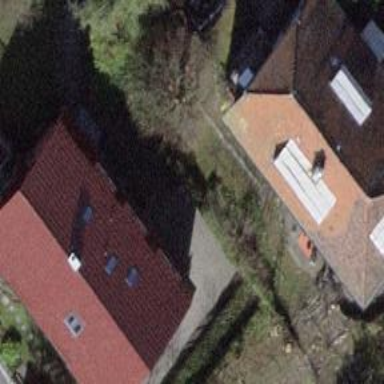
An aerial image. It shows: Detached building.